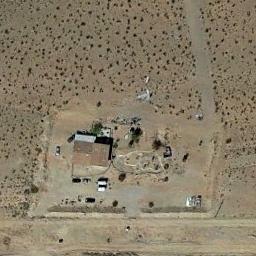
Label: sparse_residential